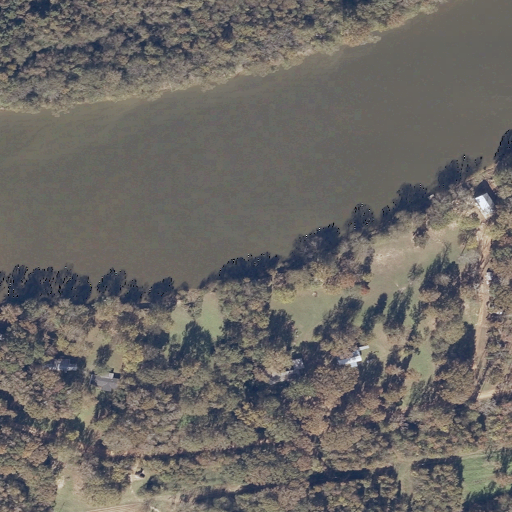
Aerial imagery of bar in Alabama named Dropout Rock containing open water, woody wetlands, open development, pasture, herbaceous wetlands, deciduous forest, grassland, and mixed forest